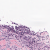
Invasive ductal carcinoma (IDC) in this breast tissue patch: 1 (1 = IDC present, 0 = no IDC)